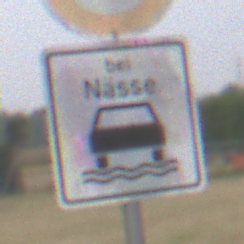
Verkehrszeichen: BeiNaesse
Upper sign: Geschwindigkeit130
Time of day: Midday
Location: Outdoor (Suburban)
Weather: Overcast
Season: NotSpecified
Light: Natural